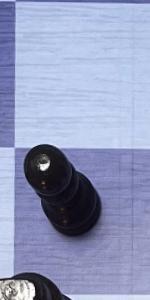
Label: Pawn_Black